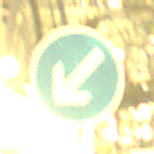
Verkehrszeichen: VorgeschriebeneVorbeifahrtLinks
Umgebung: Outdoor, Urban
Tageszeit: Night
Wetter: Overcast
Licht: Artificial
Jahreszeit: NotSpecified
Kontrast: MediumContrast